Question: I want to generate automatically Wordpress taxonomy posts number next to the content like this . How Can i do it and put 0 for the first 9 posts?
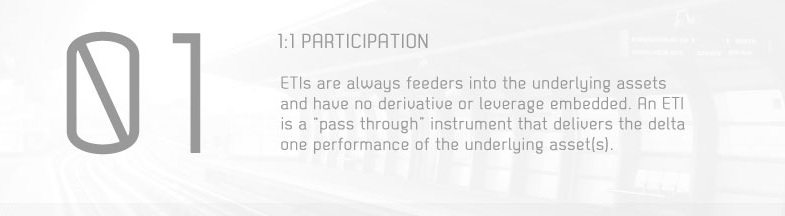
Answer: Found a crazy and simple solution.Here is the code with loop
'<?php $counts = 1 ; ?> <?php $query = new WP_Query( array('post_type' => 'benefits', 'posts_per_page' => 1000 ) ); while ( $query->have_posts() ) : $query->the_post(); ?> <div class=""> <?php if($counts < = 9){ echo '0'.$counts; }else{ echo $counts; } ?> </div> <?php $counts++; endwhile; ?>'